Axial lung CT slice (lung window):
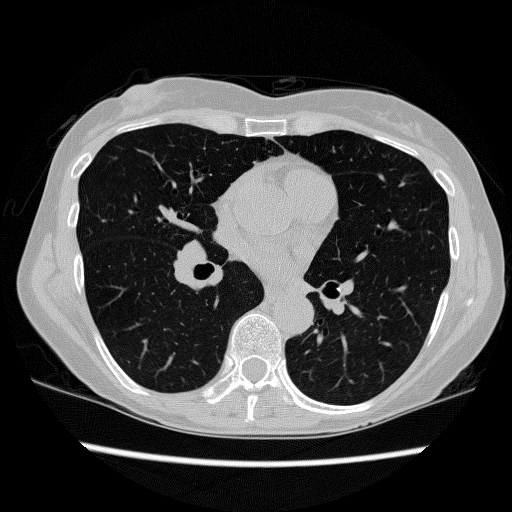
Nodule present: no